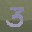
Label: 3